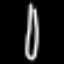
Label: fork